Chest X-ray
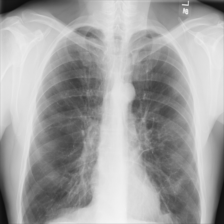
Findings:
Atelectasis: negative
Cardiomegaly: negative
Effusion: negative
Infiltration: negative
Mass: negative
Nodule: negative
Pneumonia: negative
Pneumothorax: negative
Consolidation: negative
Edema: negative
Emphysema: negative
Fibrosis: negative
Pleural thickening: negative
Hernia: negative